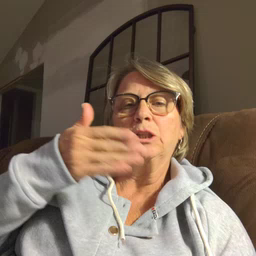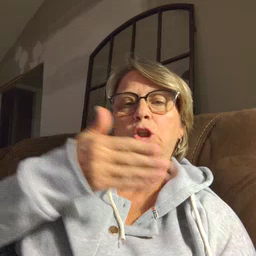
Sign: fish